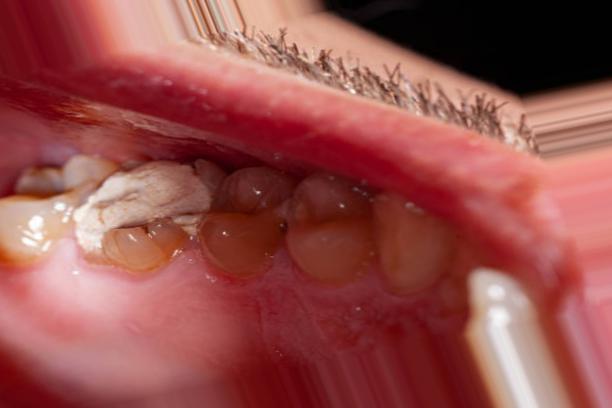
Condition: Caries